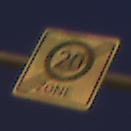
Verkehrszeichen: EndeZone20
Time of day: Night
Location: Outdoor (Urban)
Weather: Clear
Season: NotSpecified
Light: Artificial